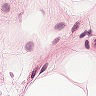
Metastatic tissue present: no